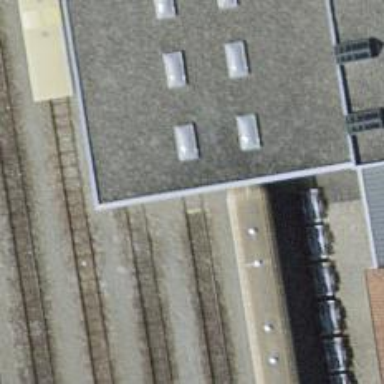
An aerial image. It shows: Narrow-gauge railway with one track passing through yard.